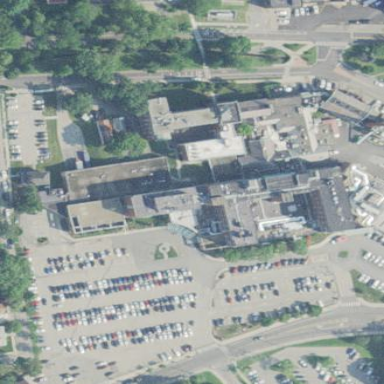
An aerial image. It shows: Healthcare facility identified as hospital.